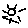
Label: sun